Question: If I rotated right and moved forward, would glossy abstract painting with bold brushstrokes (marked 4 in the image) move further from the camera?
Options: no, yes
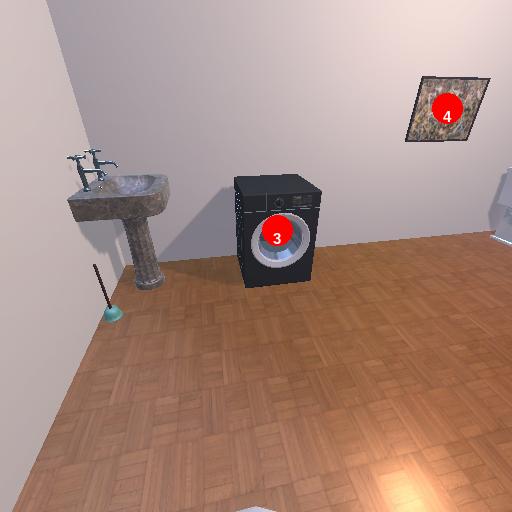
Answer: no